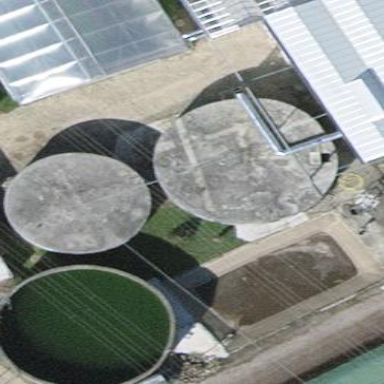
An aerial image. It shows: Storage tank that is man-made.